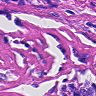
Metastatic tissue present: yes